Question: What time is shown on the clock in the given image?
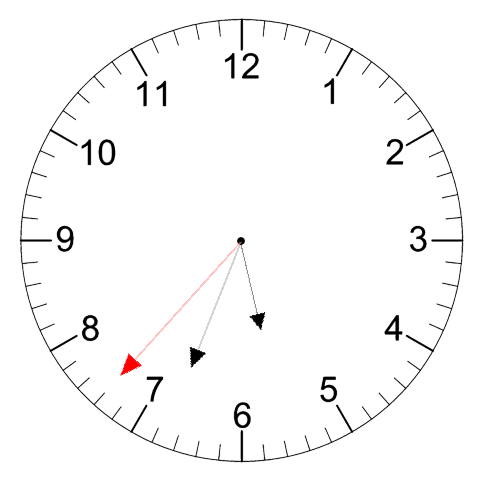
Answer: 05:33:37